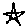
Label: star